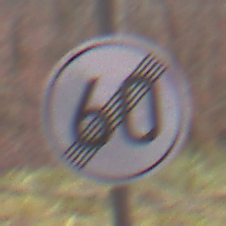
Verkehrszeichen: EndeGeschwindigkeit60
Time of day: Midday
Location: Outdoor (Nature)
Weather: Overcast
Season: Autumn
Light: Natural